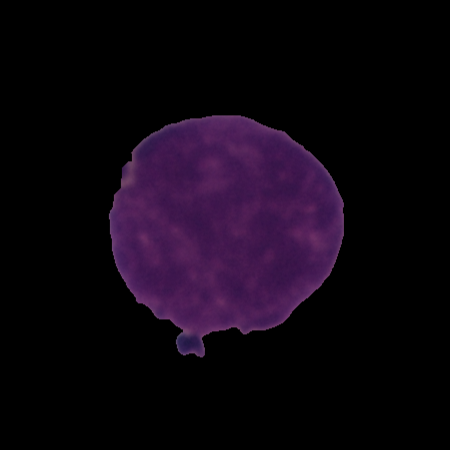
Label: cancer